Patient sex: M
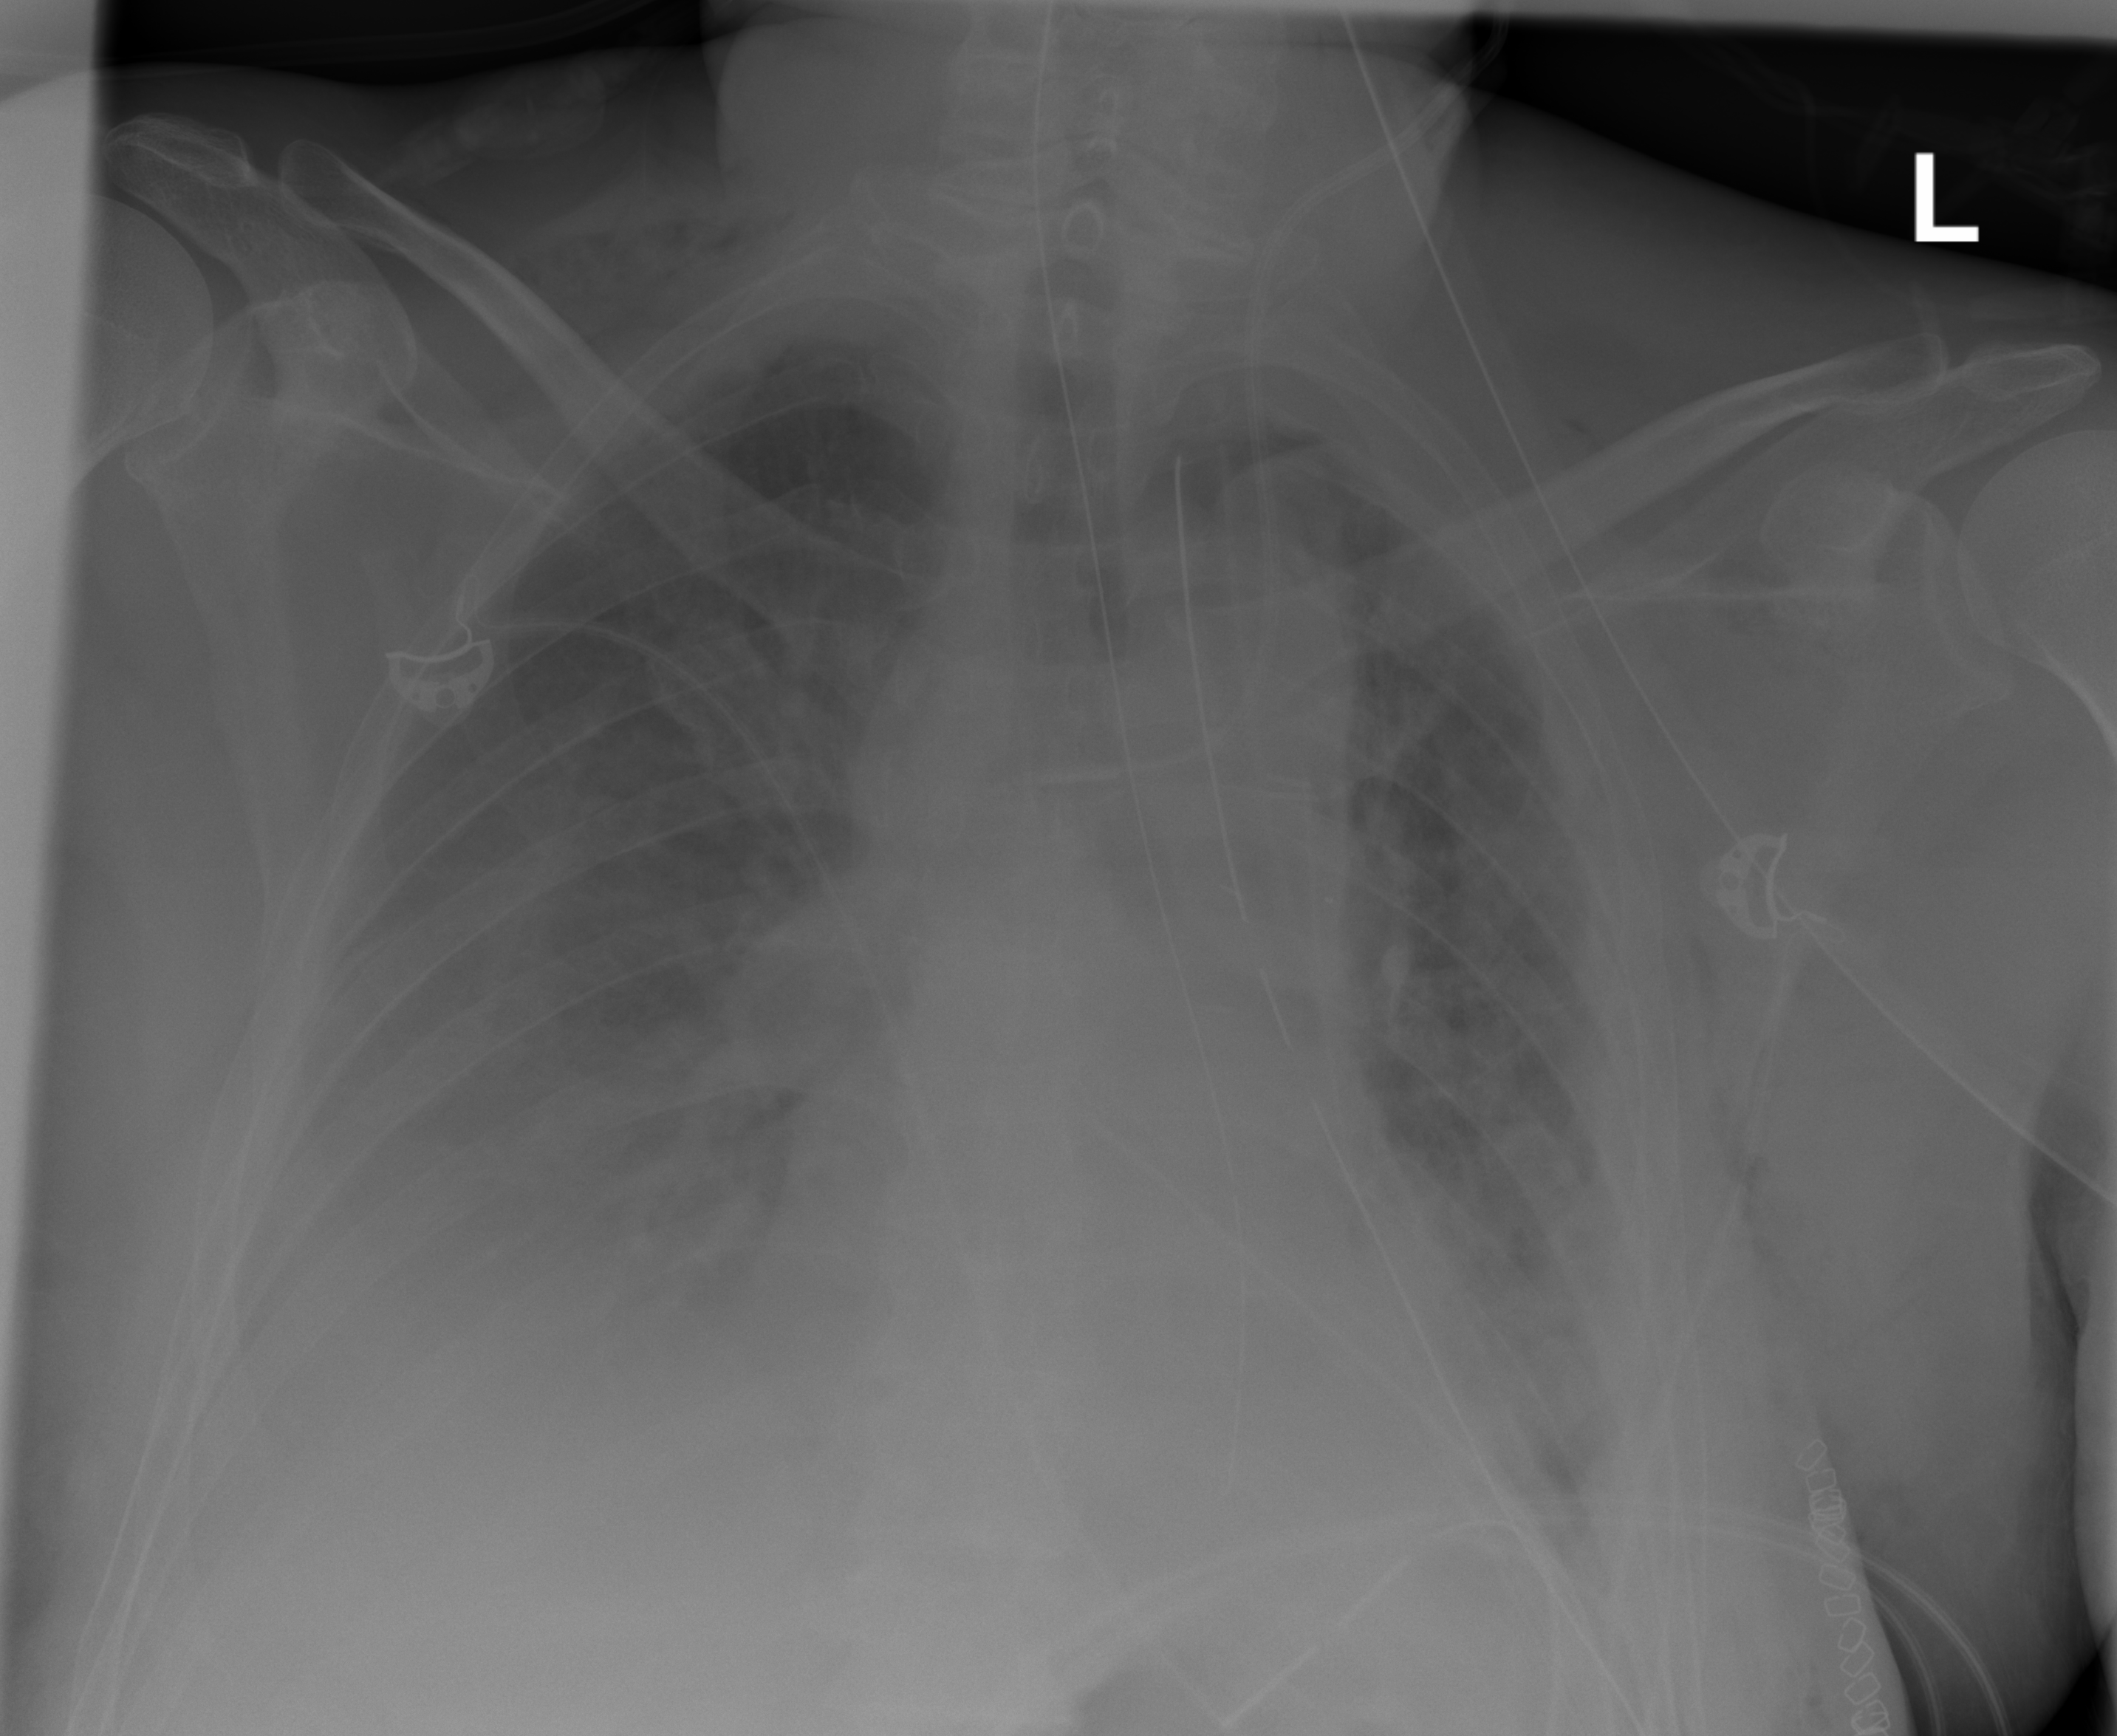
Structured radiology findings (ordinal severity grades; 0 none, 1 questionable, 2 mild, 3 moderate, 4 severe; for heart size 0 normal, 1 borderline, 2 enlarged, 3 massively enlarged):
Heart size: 0
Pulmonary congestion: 2
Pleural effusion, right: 3
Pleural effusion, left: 2
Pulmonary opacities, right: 0
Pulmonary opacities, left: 0
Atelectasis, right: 2
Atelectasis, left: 2